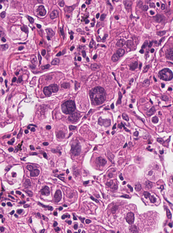
Tumor epithelial tissue: yes
Tumor-associated stroma tissue: no
Normal tissue: no